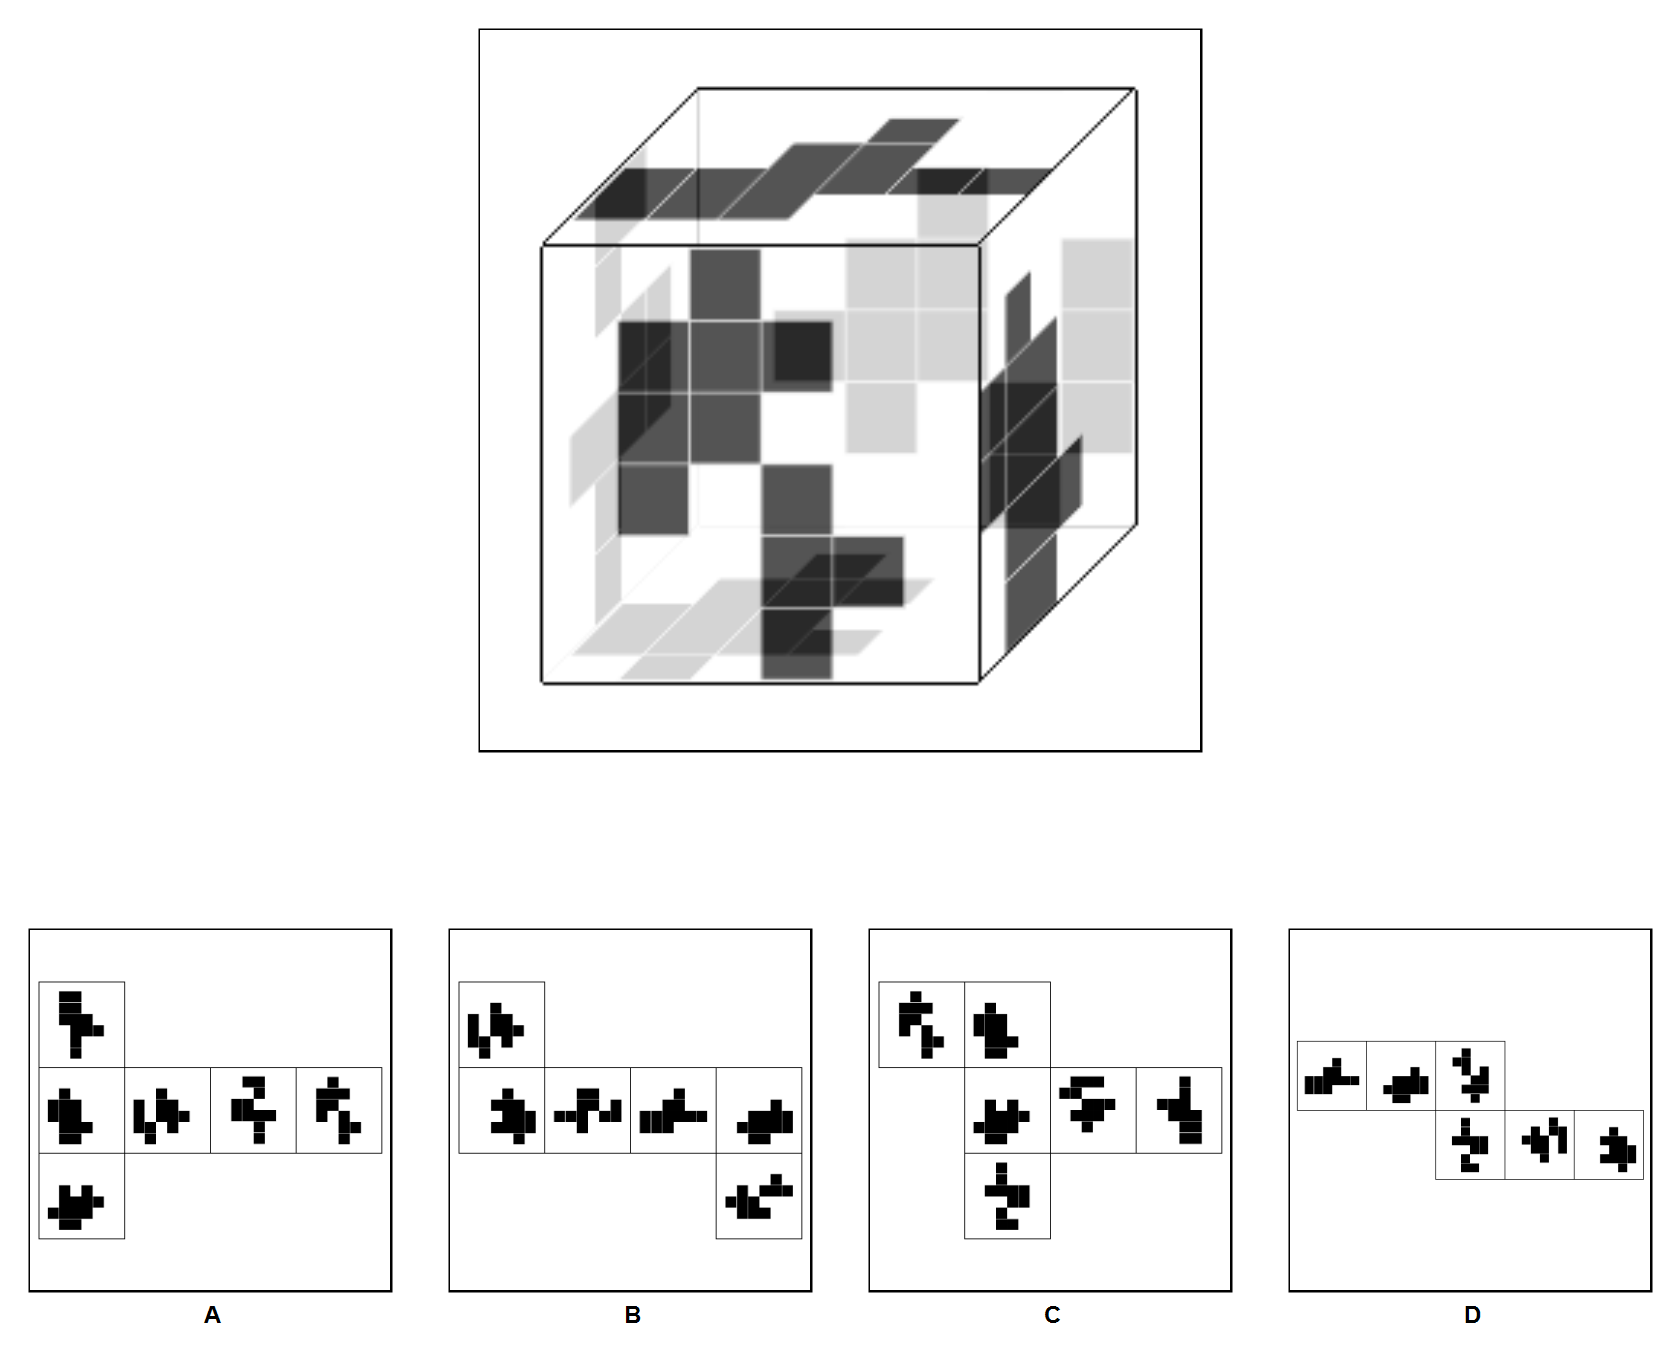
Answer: D